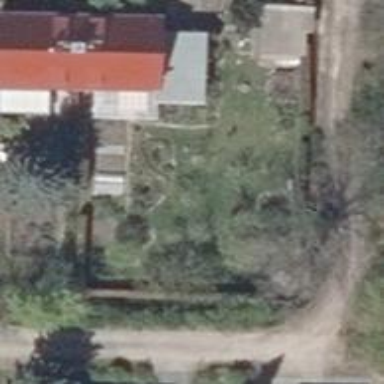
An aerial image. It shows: Garden that is leisure land.